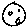
Label: moon